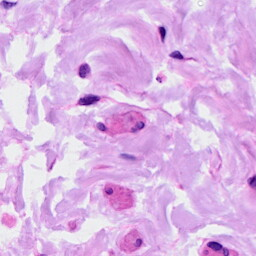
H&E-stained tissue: Ovarian